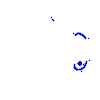
Particle: electron